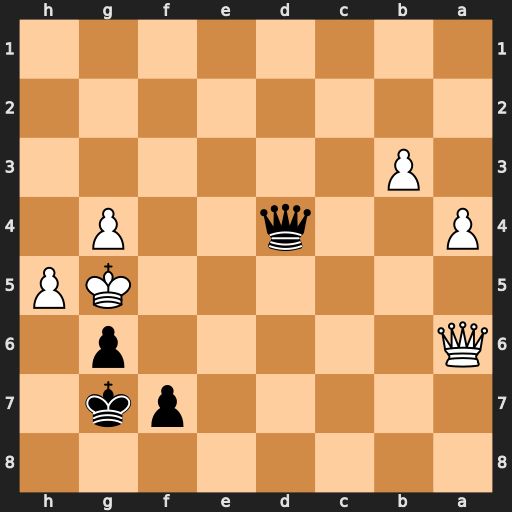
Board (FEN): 8/5pk1/Q5p1/6KP/P2q2P1/1P6/8/8
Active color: b
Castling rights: -
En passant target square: -
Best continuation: Qe3+ Kh4 g5#